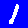
Digit: 1